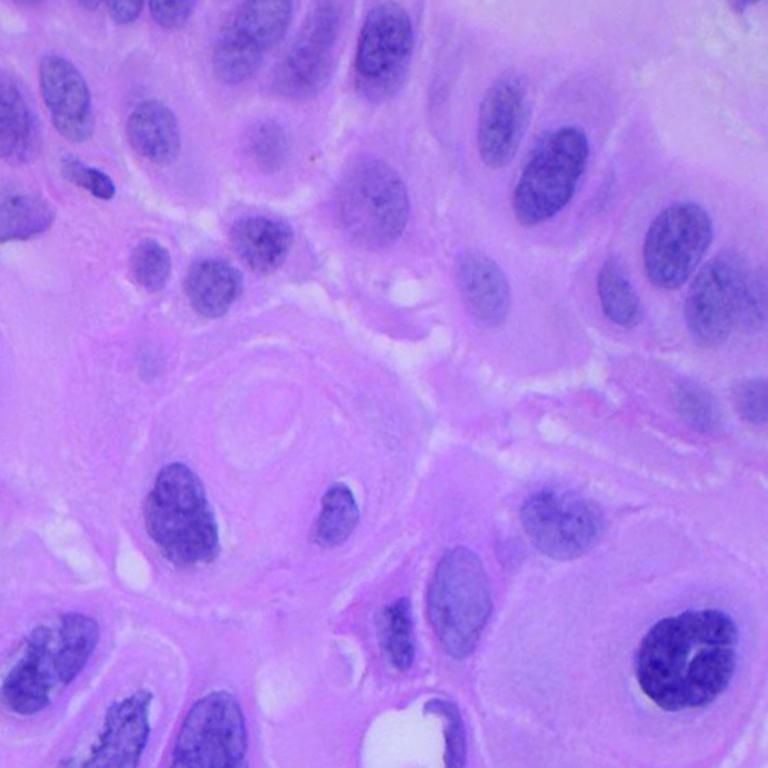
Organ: lung
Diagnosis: squamous carcinomas